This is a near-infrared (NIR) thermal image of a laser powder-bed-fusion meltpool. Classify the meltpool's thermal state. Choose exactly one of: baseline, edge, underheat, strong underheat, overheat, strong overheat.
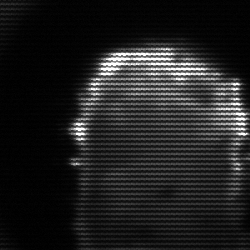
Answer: baseline